Question: I am trying to make a query that selects all the drivers that were fined in the same place where another driver was fined.
'''
SELECT DISTINCT(c.IdSofer), s.NumeSofer
FROM Soferi s
INNER JOIN contraventii c ON c.IdSofer= s.IdSofer
HAVING (SELECT DISTINCT IdLocContr FROM Contraventii c
INNER JOIN Soferi s ON c.IdSofer=s.IdSofer
INNER JOIN Localitati l ON s.IdLocSofer=l.IdLoc
WHERE s.NumeSofer='Maneta Gheorghe' AND l.DenLoc='Pocreaca' AND l.Jud='IS' GROUP BY IdLocContr) = c.IdLocContr
GROUP BY s.NumeSofer, c.IdLocContr, c.IdSofer;
'''
This is what I tried but I get the error message
> ORA-01427: single-row subquery returns more than one row.
If I run only only the SELECT statement between parentheses it works fine. It shows the id of cities (two cities) where this driver was fined. But if I try to run the code as I wrote here I get this error.

## EDIT
This is the SQL from my comment...
'''
SELECT DISTINCT(c.IdSofer)
,s.NumeSofer
FROM Soferi s INNER JOIN contraventii c
ON c.IdSofer= s.IdSofer
GROUP BY s.NumeSofer
,c.IdLocContr
,c.IdSofer
HAVING (SELECT DISTINCT IdLocContr
FROM Contraventii c INNER JOIN Soferi s
ON c.IdSofer=s.IdSofer INNER JOIN Localitati l
ON s.IdLocSofer=l.IdLoc
WHERE s.NumeSofer = 'Maneta Gheorghe'
AND l.DenLoc = 'Pocreaca'
AND l.Jud = 'IS'
GROUP BY IdLocContr) = c.IdLocContr
'''
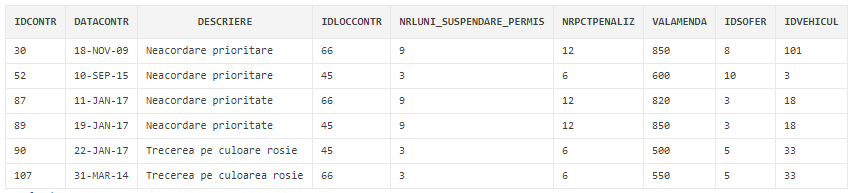
Answer: '''
WHERE c.IdLocContr IN (
SELECT DISTINCT IdLocContr
FROM Contraventii c
INNER JOIN Soferi s ON c.IdSofer=s.IdSofer
INNER JOIN Localitati l ON s.IdLocSofer=l.IdLoc
WHERE s.NumeSofer = 'Maneta Gheorghe' AND l.DenLoc = 'Pocreaca' AND l.Jud = 'IS'
)
'''
Just a few notes for your benefit.
The 'distinct' isn't really necessary inside an 'in' subquery although I left it there. Also you were using both 'distinct' and 'group by' which were redundant for that query. 'Having' comes into play when you want to filter based on group aggregates.